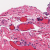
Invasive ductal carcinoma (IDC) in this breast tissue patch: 0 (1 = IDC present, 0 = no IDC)